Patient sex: F
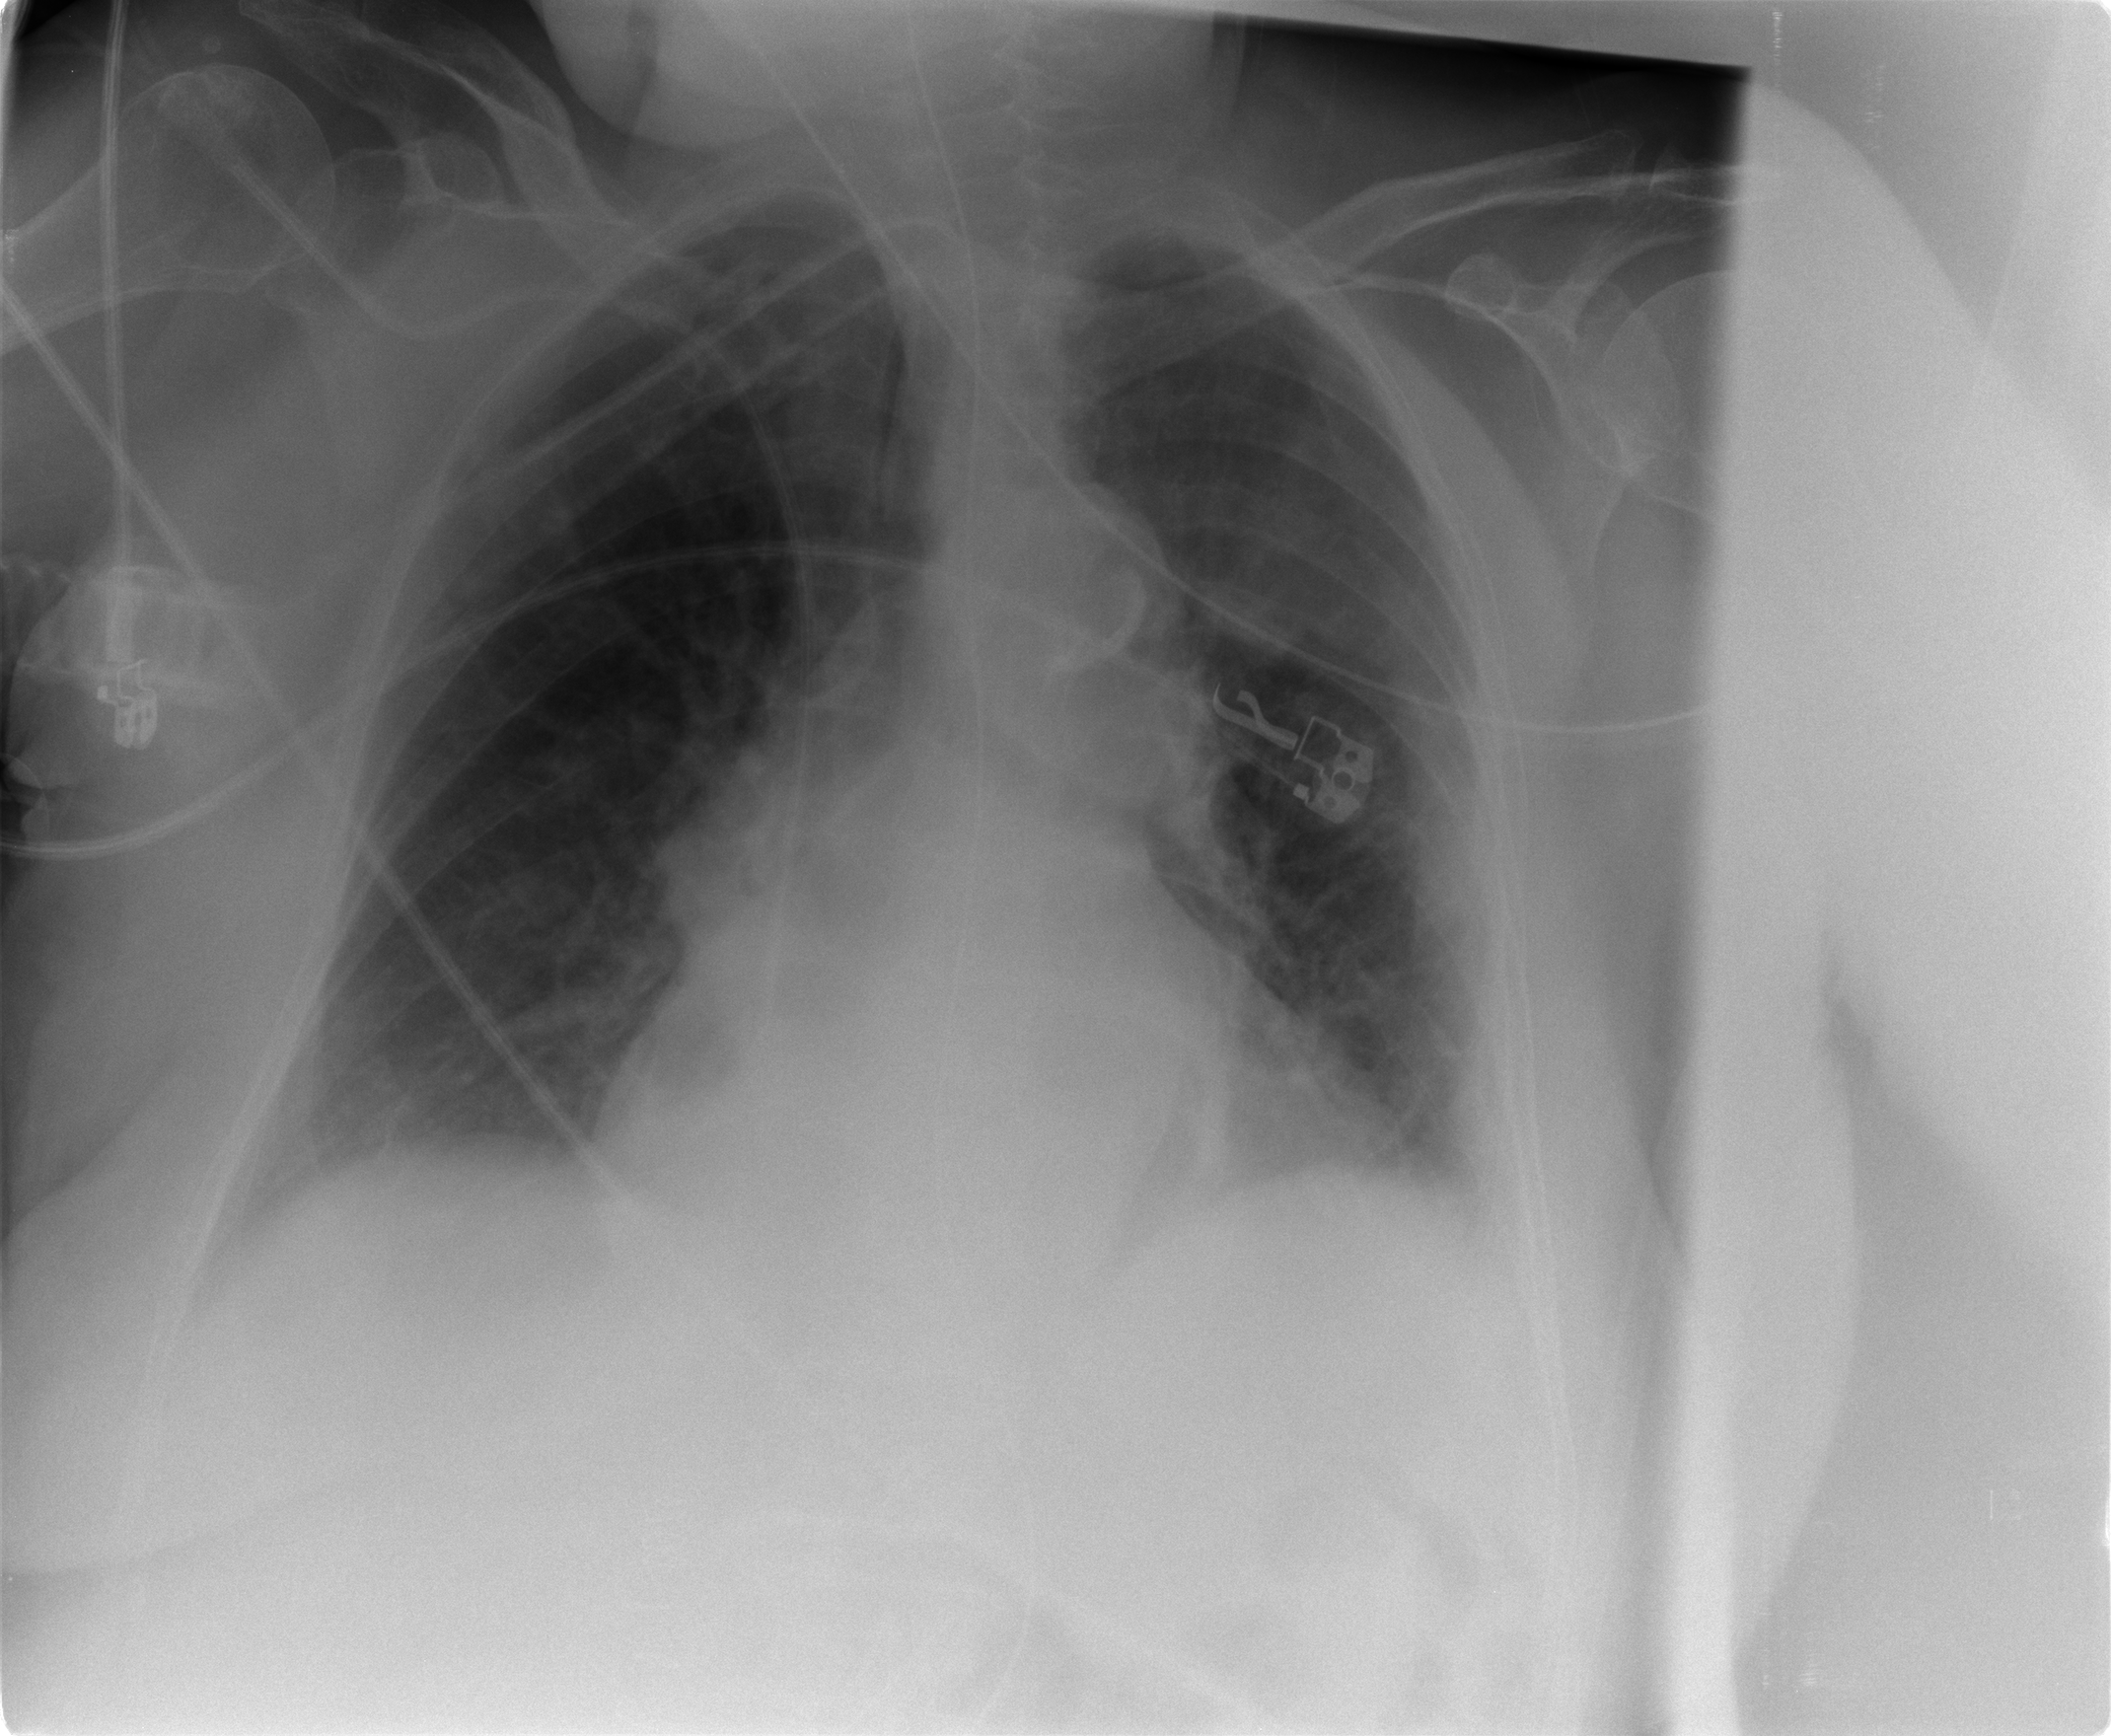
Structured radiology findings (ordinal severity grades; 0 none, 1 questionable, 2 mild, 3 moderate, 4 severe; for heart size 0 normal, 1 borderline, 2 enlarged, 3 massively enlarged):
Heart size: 1
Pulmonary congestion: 0
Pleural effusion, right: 0
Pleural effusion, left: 1
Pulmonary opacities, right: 0
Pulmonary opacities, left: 0
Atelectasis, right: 0
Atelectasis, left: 2